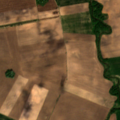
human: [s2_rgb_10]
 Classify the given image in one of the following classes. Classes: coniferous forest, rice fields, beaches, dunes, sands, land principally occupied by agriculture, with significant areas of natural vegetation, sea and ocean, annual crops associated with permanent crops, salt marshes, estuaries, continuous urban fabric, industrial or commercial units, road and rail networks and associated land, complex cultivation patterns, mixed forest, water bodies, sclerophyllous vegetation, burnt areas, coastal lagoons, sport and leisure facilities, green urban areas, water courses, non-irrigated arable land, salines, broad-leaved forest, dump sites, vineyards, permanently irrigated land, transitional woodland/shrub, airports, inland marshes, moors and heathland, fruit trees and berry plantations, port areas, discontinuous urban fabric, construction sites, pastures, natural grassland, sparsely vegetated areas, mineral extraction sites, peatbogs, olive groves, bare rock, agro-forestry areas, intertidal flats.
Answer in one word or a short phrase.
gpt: non-irrigated arable land, land principally occupied by agriculture, with significant areas of natural vegetation